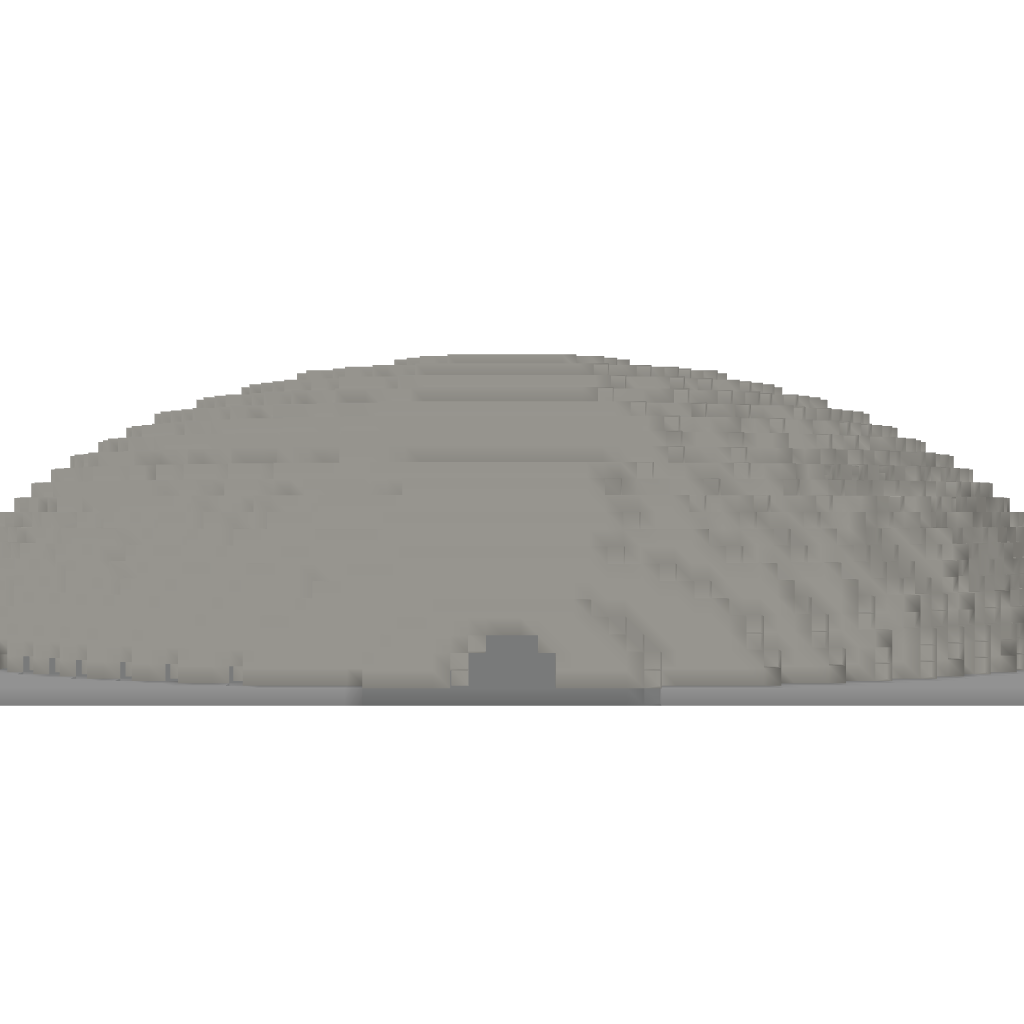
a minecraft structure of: Elliptical BioSphere